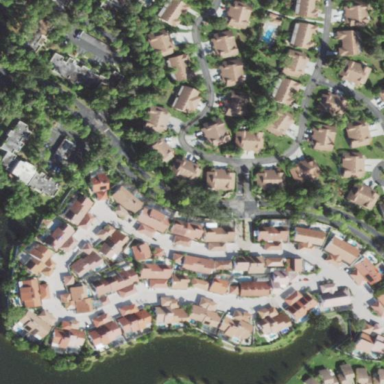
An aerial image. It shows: Residential neighbourhood.